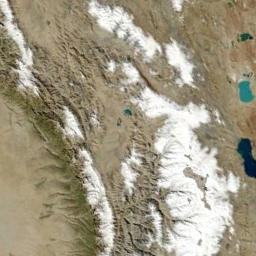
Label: snowberg